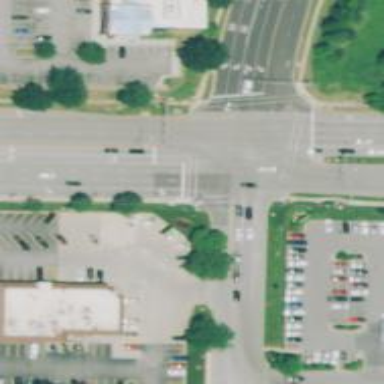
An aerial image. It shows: Road marking with turn dashes.